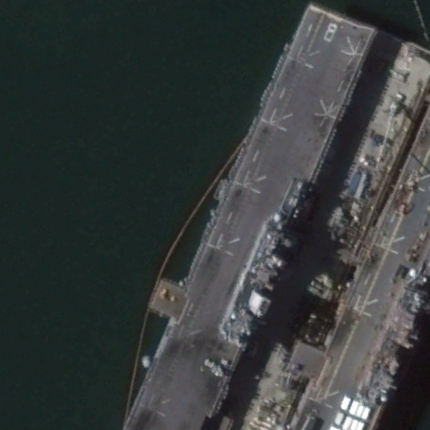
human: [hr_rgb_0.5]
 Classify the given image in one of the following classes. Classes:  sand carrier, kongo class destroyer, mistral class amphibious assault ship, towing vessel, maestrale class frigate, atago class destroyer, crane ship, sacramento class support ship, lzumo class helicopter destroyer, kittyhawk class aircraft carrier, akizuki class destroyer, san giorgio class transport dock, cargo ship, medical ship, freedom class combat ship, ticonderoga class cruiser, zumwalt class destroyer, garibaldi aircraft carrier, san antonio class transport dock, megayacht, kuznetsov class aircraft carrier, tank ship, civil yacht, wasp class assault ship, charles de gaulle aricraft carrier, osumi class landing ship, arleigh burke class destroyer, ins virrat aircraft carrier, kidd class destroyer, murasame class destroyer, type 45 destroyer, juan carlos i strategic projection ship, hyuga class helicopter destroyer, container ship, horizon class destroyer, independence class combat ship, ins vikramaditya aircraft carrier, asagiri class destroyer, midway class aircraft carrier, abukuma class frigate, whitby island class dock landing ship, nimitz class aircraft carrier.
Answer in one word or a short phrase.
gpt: Wasp class assault ship